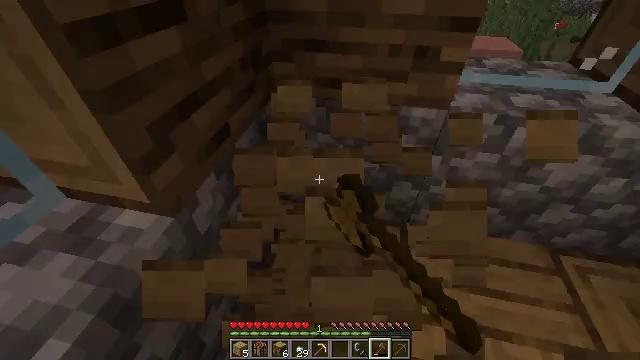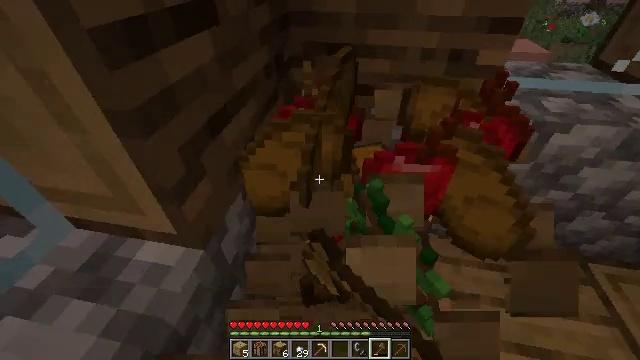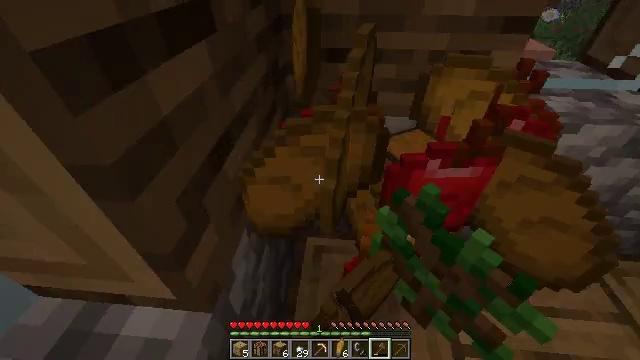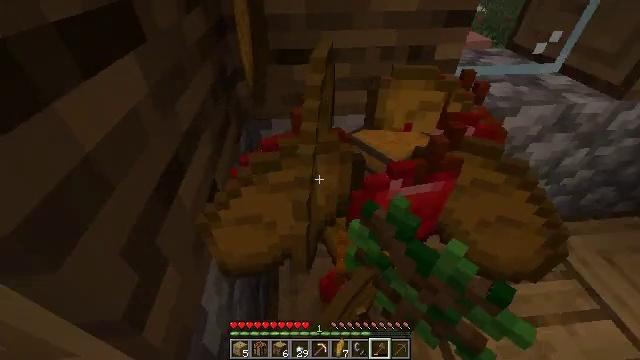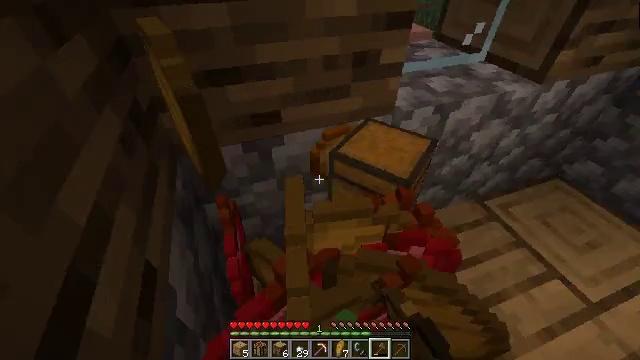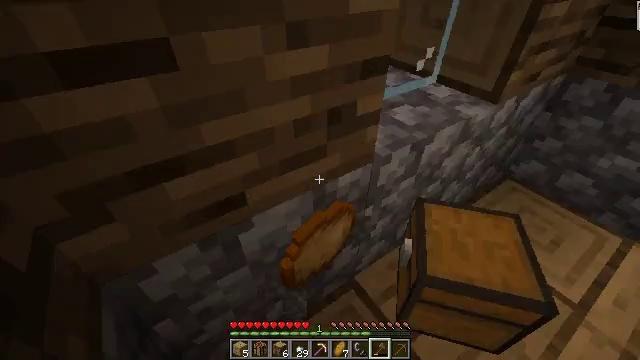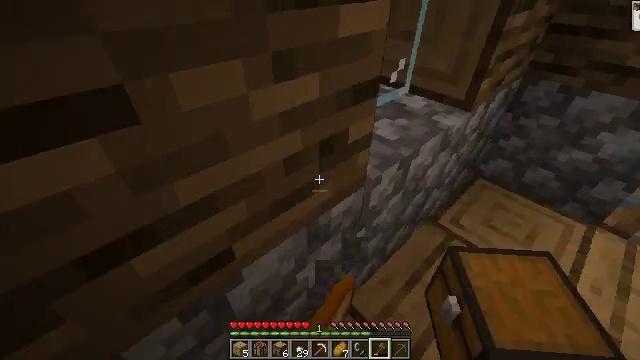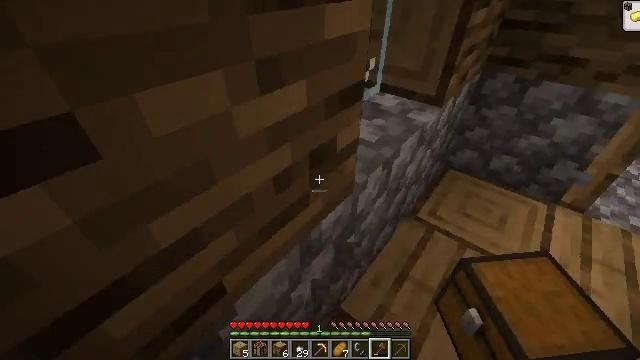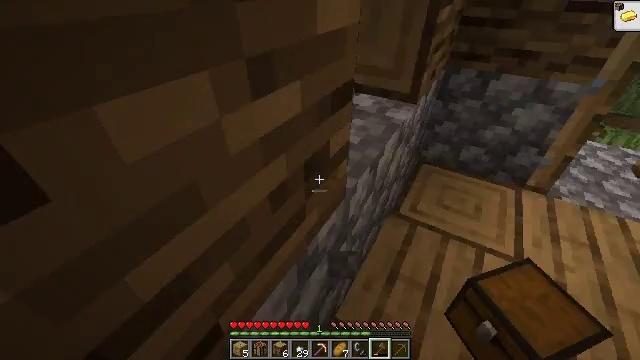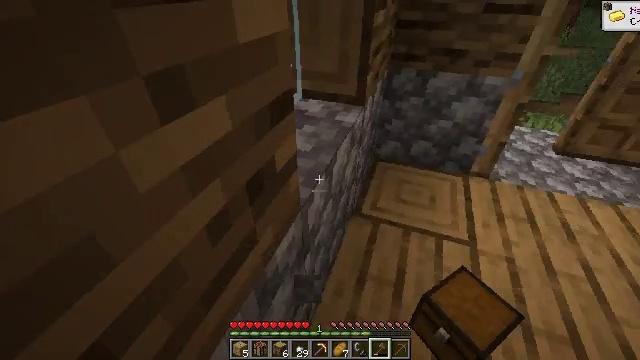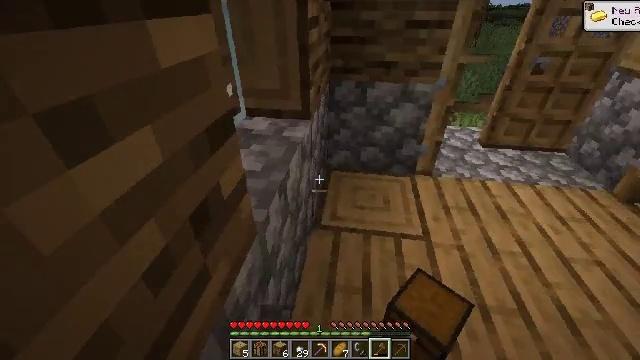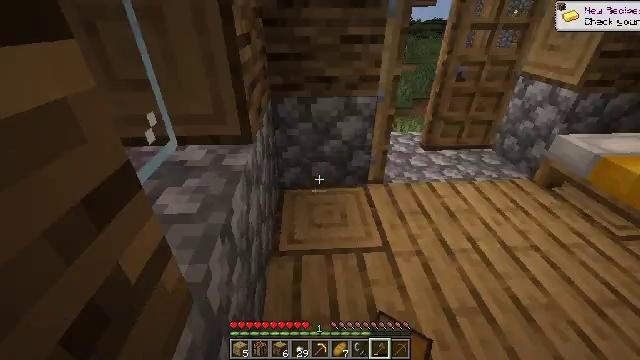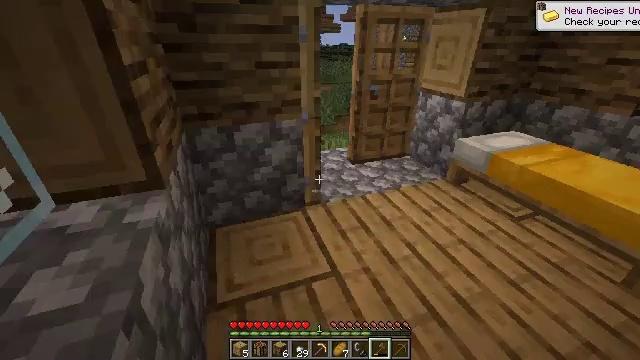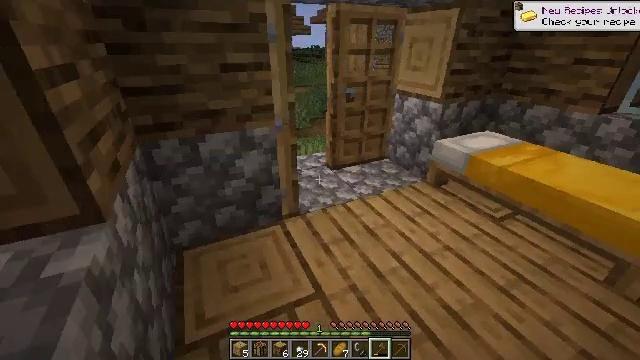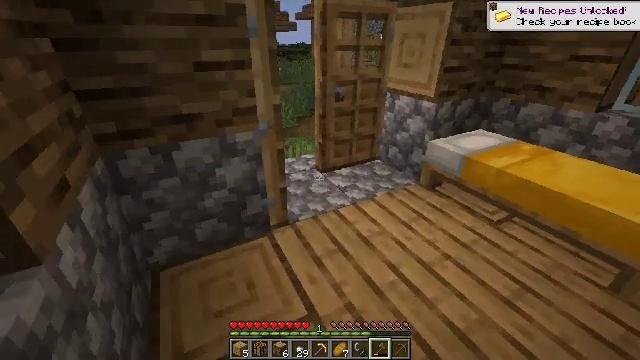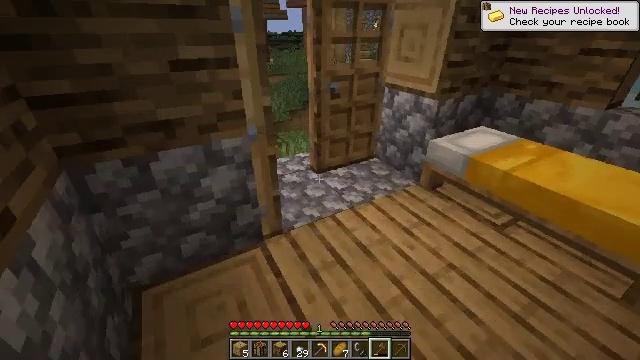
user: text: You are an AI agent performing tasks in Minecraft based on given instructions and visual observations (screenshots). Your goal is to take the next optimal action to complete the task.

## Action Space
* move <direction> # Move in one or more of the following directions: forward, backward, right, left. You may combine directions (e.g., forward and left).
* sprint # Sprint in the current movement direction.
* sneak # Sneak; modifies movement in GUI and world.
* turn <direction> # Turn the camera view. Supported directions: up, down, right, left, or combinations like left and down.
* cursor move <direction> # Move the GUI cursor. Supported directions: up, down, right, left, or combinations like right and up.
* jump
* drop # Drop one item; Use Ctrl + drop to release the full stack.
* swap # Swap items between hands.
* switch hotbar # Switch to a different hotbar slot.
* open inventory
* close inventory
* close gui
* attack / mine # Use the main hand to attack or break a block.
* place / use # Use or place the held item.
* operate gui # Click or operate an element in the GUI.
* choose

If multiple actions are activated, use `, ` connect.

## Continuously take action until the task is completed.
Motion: motion action
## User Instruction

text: Gather the yellow bed by attacking it.
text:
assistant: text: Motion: move forward and move left, turn right, attack / mine
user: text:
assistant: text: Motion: move forward and move left, turn right, attack / mine
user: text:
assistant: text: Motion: move forward and move left, turn right, attack / mine
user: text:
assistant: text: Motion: move forward and move left, turn right and down, attack / mine
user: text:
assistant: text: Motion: move forward and move left, turn right and up, attack / mine
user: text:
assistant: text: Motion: move forward and move left, turn right and up
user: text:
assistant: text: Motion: move forward and move left, turn right
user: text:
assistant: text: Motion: move forward and move left, turn right
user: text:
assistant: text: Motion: move forward and move left, turn right
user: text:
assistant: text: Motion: move forward and move left, turn right and up
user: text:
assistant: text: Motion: move forward, turn right and up
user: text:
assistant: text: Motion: move forward, turn right and up
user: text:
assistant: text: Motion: move forward, turn right
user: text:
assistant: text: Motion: move forward, turn right
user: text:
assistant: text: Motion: move forward, turn right and down
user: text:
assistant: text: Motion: move forward and move right, turn down
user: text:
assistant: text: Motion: move forward and move right, turn left and down
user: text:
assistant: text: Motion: move right, turn left and down
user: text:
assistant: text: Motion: move right, turn left and down
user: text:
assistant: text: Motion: move right, turn left and up
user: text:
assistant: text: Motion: turn left and up
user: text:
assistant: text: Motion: no_op
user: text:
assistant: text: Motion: turn right and up
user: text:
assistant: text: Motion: move left, turn right and up
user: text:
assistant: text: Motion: move left, turn right and up
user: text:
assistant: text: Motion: move left, turn right and up
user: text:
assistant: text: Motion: turn right and up
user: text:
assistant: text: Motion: move right, turn right and up
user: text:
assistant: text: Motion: move forward and move right, turn right and up
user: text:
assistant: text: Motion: move forward and move right, turn up